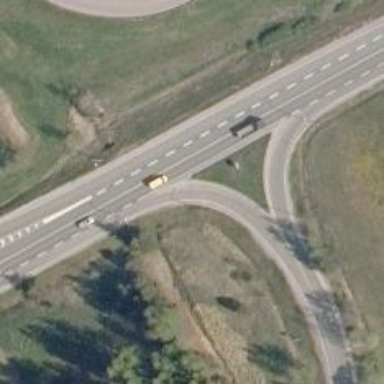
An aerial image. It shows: Primary link road with asphalt surface.